Question: I'm trying to make an errorbar plot with different colors for each point along the x axis. The errorbar chart itself is coming out fine, but it bombs when I try to use a colormap, so I must be doing it wrong. Here's a contrived example of what I'm trying to do:
'''
import matplotlib.pyplot as plt
colors = ["b","g","c","m","y","k","r","g","c","m","y","k",
"b","g","c","m","y","k","r","g","c","m","y","k"]
xlabels = ['A','B','8','14']
xval = [0, 1, 2, 3]
yval = [0, 1, 4, 9]
yerr = [0.5, 0.4, 0.6, 0.9]
cmap = dict(zip( xval,colors))
'''
Now after I run this I can go:
'''
plt.errorbar(xval, yval, yerr=yerr, color='b')
'''
and this gives me the chart shown below (i.e., it works. But when I try to do this:
'''
plt.errorbar(xval, yval, yerr=yerr, color=cmap)
'''
it gives me an error, like " ValueError: to_rgba: Invalid rgba arg "{0: 'b', 1: 'g', 2: 'c', 3: 'm'}"
Is it possible to do what I'm tryng to do? Waht I am trying to do is to have each of the 4 points in the errorbar chart have a different color. I wouldn't need the line connecting the points really. Appreciate any help/advice.

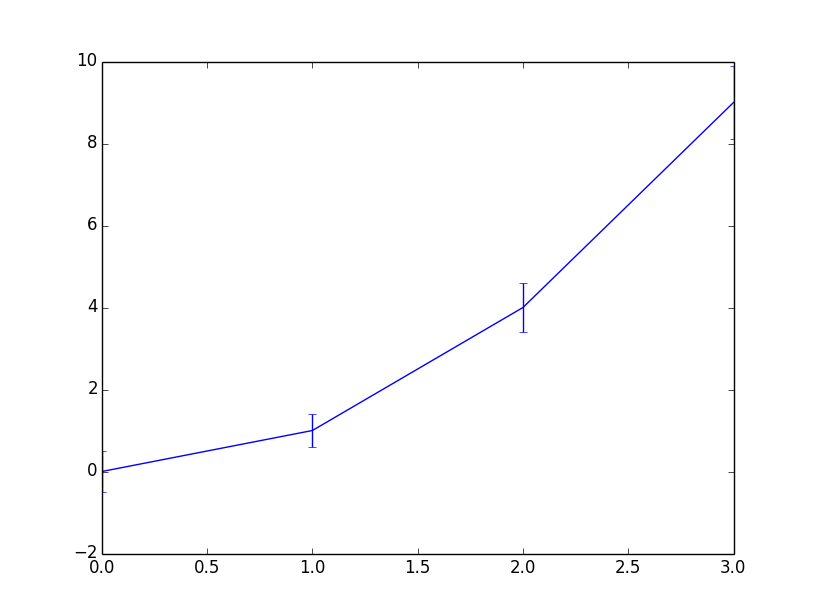
Answer: I already mentioned that you can loop over each particular point/color.
Another solution is to use a 'scatter' plot within your 'errorbar' plot, like in this <URL>. The code is below
'''
import matplotlib.pyplot as plt
colors = ["b","g","c","m","y","k","r","g","c","m","y","k",
"b","g","c","m","y","k","r","g","c","m","y","k"]
xlabels = ['A','B','8','14']
xval = [0, 1, 2, 3]
yval = [0, 1, 4, 9]
yerr = [0.5, 0.4, 0.6, 0.9]
plt.scatter(xval, yval, c=colors, s=50, zorder=3)
plt.errorbar(xval, yval, yerr=yerr, zorder=0, fmt="none",
marker="none")
plt.savefig("scatter_error.png", dpi=300)
plt.show()
'''
With the following result